Question: I have a grid in my page that I want to populate via javascript with 200 elements. The actual code that populate the '.grid' element is the following:
'''
$(function () {
var $gd = $(".grid");
var blocks="";
for(i=0; i < 200; i++){
blocks += '<div class="block"></div>';
}
$gd.append(blocks);
});
'''
What I'm trying to do now is assign to each element created a random picked color from a list. Lets say red, blue, yellow, green (unexpected eh?). I'd like the values to be the most random possible, and also to avoid the same color to be picked again twice consequentially (just to be clear, it's ok something like 'red-blue-red-green-blue' and so on, 'red-red-green-yellow').
Maybe this can help in the randomize process, <URL>.
What would be the best way to achieve this result? I'm also wondering if I could apply a gradient to each '.block' instead of a flat hex color; I guess the better route for this would be to assign a random class to each element mapped in CSS for the gradient and so on..
If the above script can be optimized performance-wise, I apreciate any suggestions!
Additional info:
- - -
<URL>
as stated above I'd like to avoide duplicate adjacent colors. Is it possible to avoid this also "above and below"? I guess its very hard if not impossible to totally avoid this, but well if anyone can find a solution it would be awesome!
Something like this, where the "nope" marked element is prevented, while the "yep" diagonal marked are allowed:

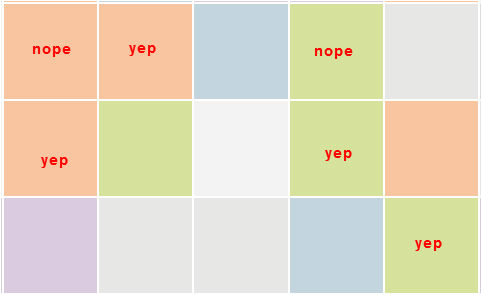
Answer:
The first thing I'd like to introduce is a filtered indexing function.
Given an array:
'''
var options = ['red', 'green', 'blue', 'purple', 'yellow']; // never less than 3!
'''
And a filter:
'''
function filterFunc(val) {
var taken = { 'red': 1, 'blue': 1 };
return taken[val] ? 0 : 1;
}
'''
We can take the nth item from the values permitted (==1) by the filter (not a quick way to do it, but until there is a performance constraint...):
'''
// filteredIndex returns nth (0-index) element satisfying filterFunc
// returns undefined if insufficient options
function filteredIndex(options, filterFunc, n) {
var i=-1, j=0;
for(;j<options.length && i<n; ++j) {
i += filterFunc(options[j]);
if(i==n)
break;
}
return options[j];
}
'''
So now we can pick up a value with index 2 in the filtered list. If we don't have enough options to do so, we should get 'undefined'.
If you are populating the colours from, say, the top left corner, you can use as few as 3 colours, as you are only constrained by the cells above and to the left.
To pick randomly, we need to set up the filter. We can do that from a list of known values thus:
'''
function genFilterFunc(takenValues) {
var takenLookup = {};
for(var i=0; i < takenValues.length; ++i) {
takenLookup[takenValues[i]] = 1;
}
var filterFunc = function(val) {
return takenLookup[val] ? 0 : 1;
};
return filterFunc;
}
'''
We can choose a random colour, then, for a cell in a 'grid[rows][cols]':
'''
function randomColourNotUpOrLeft(grid, row, col, options, ignoreColour) {
var takenlist = [];
if(row > 0 && grid[row-1][col] != ignoreColour) {
takenlist.push(grid[row-1][col]);
}
if(col > 0 && grid[row][col-1] != ignoreColour) {
takenlist.push(grid[row][col-1]);
}
var filt = genFilterFunc(takenlist);
var randomIndex = Math.floor(Math.random()*(options.length-takenlist.length));
var randomColour = filteredIndex(options, filt, randomIndex);
return randomColour;
}
'''
Note here that the random index used depends on how many colours have been filtered out; if there are 4 left we can have 0-3, but if only 2 are left it must be 0-1, etc. When the adjacent cells are the same colour and/or we are near the boundary, there is less constraint about which colour is chosen. Finally fill in a grid:
'''
function fillGridSpeckled(grid, options, nullColour) {
for(var row=0; row<grid.length; ++row) {
for(var col=0; col<grid[row].length; ++col) {
grid[row][col] = randomColourNotUpOrLeft(grid,row,col,options,nullColour);
}
}
}
'''
I've put it all in <URL>, along with a few bits to demo the code working.